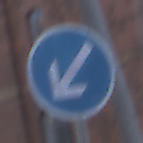
Verkehrszeichen: VorgeschriebeneVorbeifahrtLinks
Umgebung: Outdoor, Urban
Tageszeit: SunriseSunset
Wetter: Clear
Licht: Natural
Jahreszeit: NotSpecified
Kontrast: MediumContrast